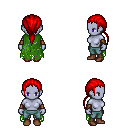
a pixel art fantasy rpg character, female body template, dark elf, purple skin, green tattered cape, teal pants, red ponytail hairstyle, cloth bracers, brown shoes, four views (front, back, left, right), 2x2 character sprite sheet, small pixel art, hard edges, no anti-aliasing